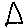
Label: triangle